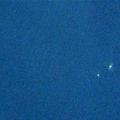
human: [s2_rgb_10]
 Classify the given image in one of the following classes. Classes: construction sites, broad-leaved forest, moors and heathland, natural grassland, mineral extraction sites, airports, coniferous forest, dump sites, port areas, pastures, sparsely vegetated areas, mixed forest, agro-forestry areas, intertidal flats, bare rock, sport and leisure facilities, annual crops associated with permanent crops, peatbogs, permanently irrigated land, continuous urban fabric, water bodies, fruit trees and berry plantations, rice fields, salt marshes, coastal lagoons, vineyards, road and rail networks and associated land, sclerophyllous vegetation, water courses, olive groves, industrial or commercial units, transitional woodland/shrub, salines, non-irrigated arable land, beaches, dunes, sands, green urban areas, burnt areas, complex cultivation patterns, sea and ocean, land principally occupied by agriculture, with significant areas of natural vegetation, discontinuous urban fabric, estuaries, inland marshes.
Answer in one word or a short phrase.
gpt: sea and ocean